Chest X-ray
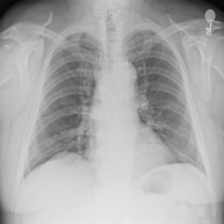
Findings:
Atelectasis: negative
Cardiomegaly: negative
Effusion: negative
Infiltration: negative
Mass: negative
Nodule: negative
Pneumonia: negative
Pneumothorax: negative
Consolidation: negative
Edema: negative
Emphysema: negative
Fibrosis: negative
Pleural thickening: negative
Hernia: negative